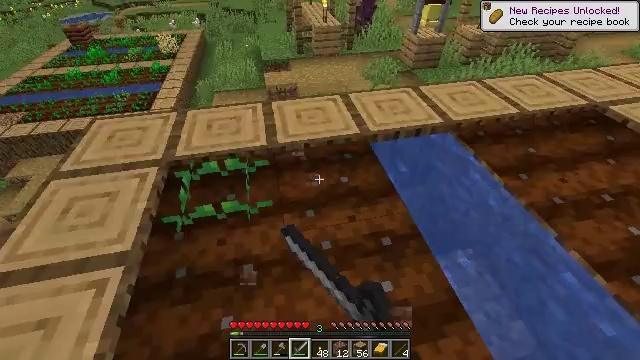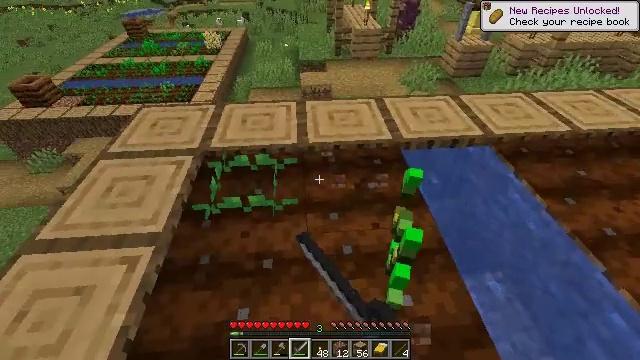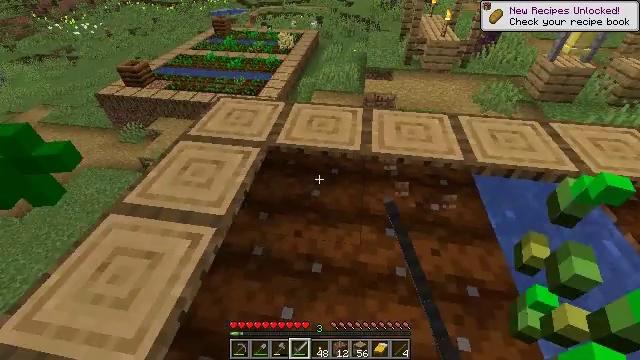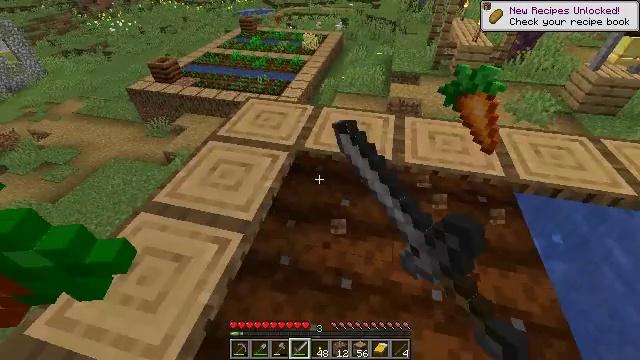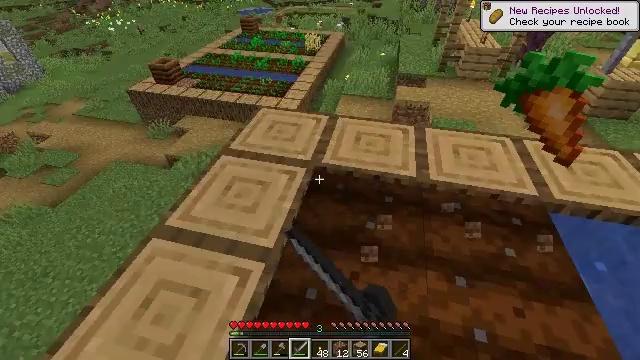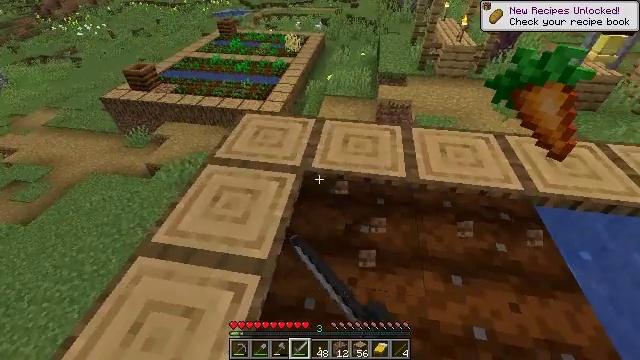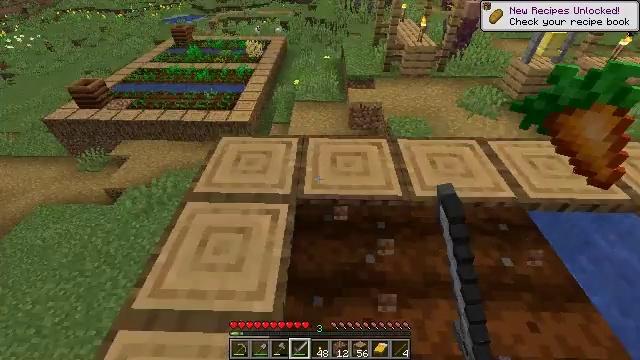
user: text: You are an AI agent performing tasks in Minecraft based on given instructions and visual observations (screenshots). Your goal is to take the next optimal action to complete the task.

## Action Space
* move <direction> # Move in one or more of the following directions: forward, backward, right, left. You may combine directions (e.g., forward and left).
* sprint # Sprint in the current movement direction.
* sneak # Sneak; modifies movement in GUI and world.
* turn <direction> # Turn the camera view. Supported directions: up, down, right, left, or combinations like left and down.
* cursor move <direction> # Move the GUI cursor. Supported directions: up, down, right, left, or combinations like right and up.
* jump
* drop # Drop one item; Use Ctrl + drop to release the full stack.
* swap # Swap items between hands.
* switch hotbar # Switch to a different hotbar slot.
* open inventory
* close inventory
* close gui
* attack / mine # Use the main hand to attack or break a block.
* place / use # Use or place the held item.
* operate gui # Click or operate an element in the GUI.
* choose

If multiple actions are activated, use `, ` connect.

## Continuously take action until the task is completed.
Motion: motion action
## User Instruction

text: Retrieve carrots by attacking the plant.
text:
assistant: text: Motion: move left, turn left, attack / mine
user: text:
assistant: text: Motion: move forward and move left, turn left, attack / mine
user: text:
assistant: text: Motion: move forward and move left, turn left, attack / mine
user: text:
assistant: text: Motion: move forward and move left, attack / mine
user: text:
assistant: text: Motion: move forward and move left, turn right, attack / mine
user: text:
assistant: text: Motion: move forward, turn right, attack / mine
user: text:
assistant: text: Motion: attack / mine